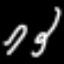
Label: squiggle